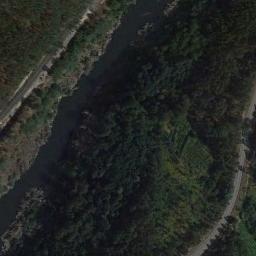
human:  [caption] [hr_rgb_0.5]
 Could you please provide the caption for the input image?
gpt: The dark green river goes through the forest .

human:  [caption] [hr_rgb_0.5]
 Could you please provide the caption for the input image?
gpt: An approximately straight turquoise river with green lush forests on both sides of the bank .

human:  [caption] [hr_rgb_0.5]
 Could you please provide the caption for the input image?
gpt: The river goes through many trees and a road .

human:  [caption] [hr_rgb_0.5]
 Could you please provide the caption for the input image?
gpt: There are many trees around the river .

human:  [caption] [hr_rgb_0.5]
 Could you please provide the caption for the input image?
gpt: There are many green trees around the river .